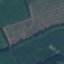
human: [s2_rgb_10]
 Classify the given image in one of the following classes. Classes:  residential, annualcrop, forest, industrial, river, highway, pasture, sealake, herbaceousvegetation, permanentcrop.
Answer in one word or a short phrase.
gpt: Pasture